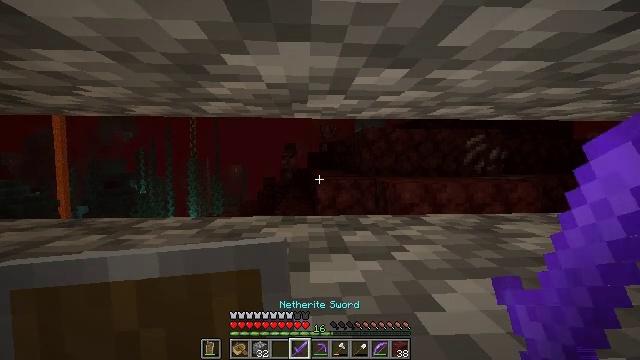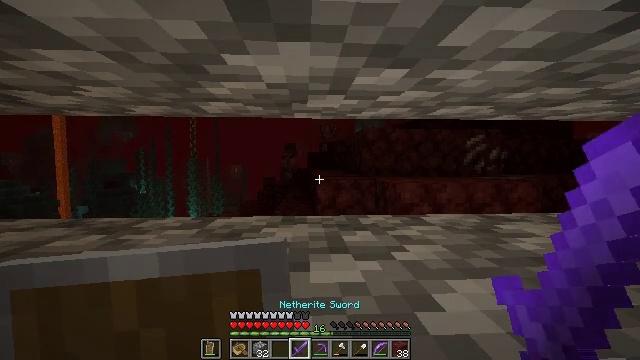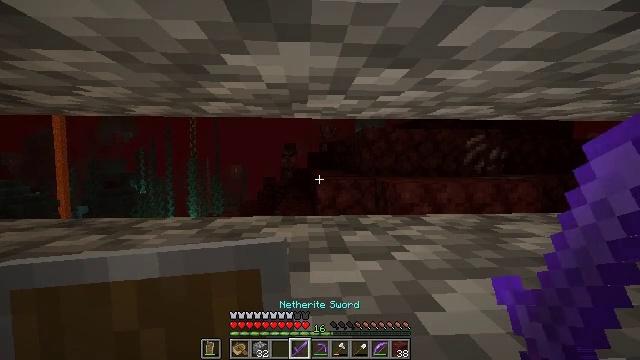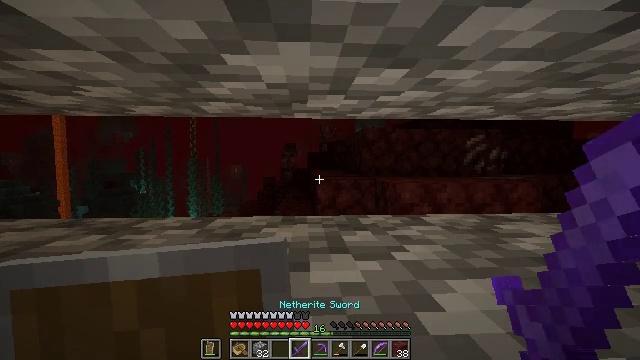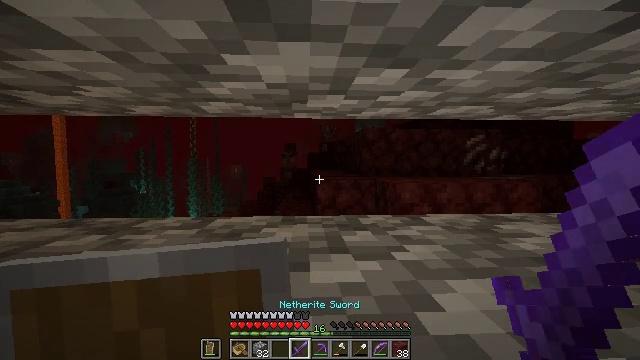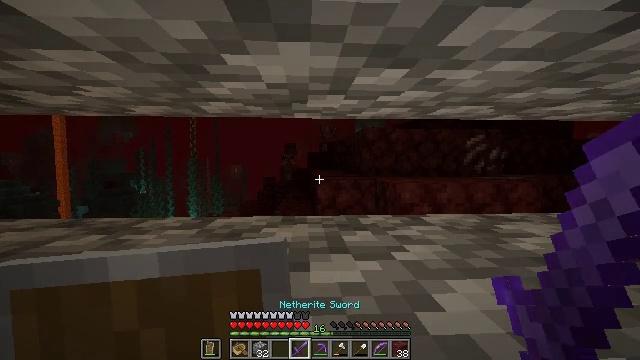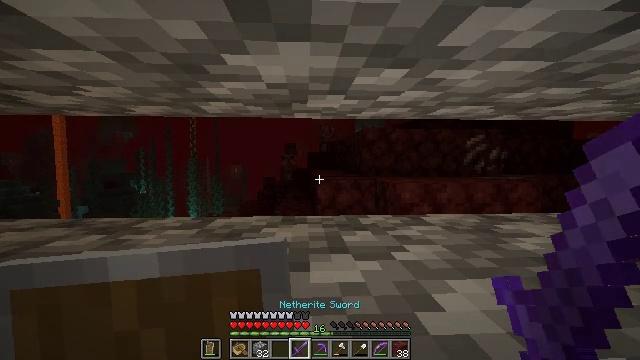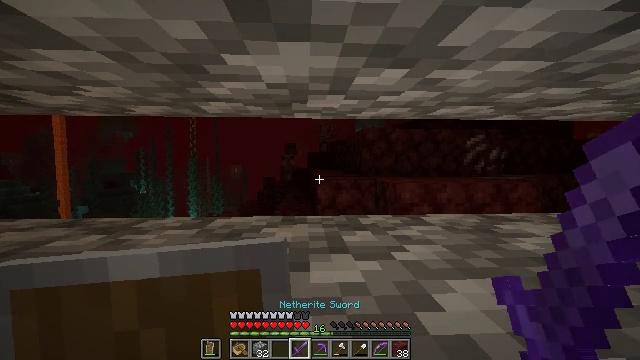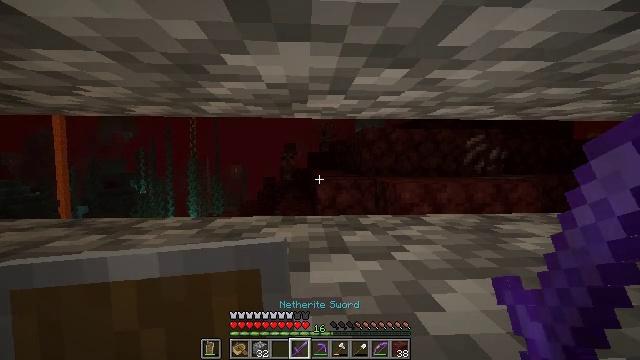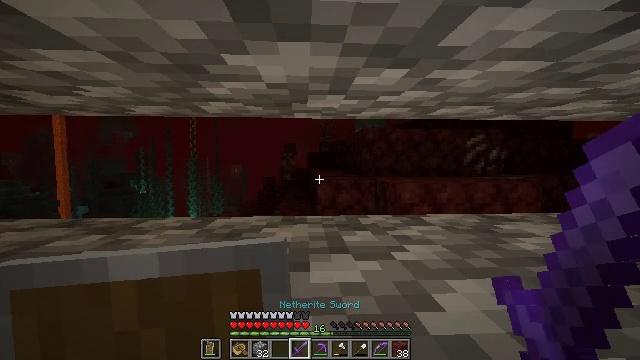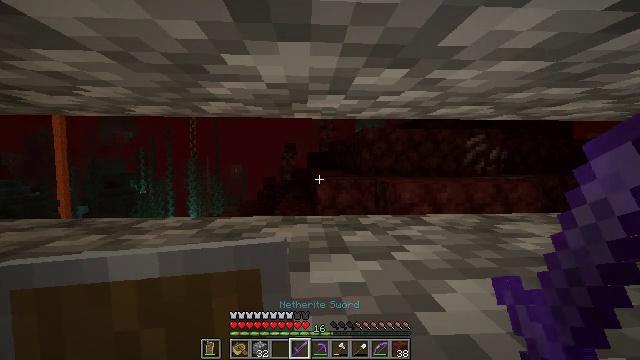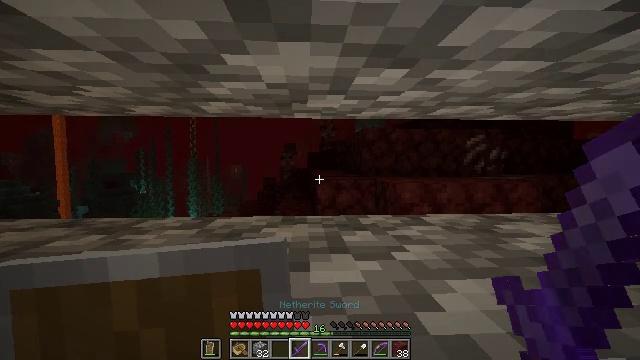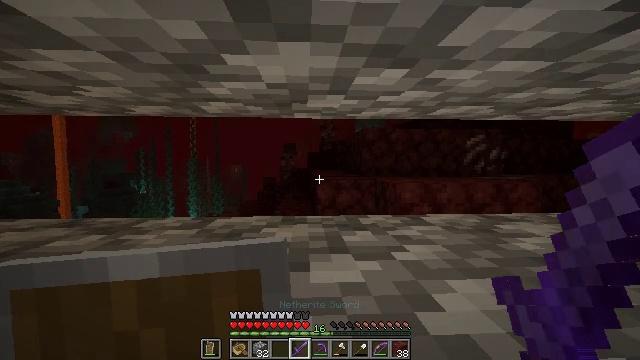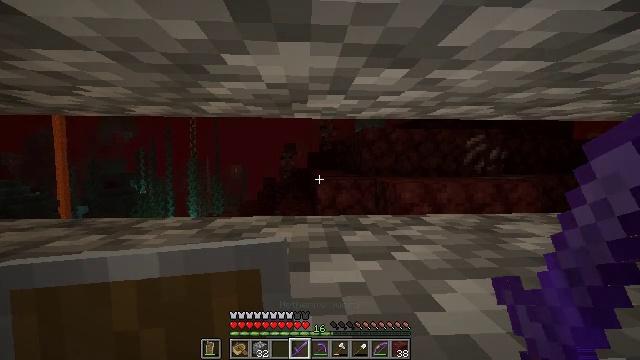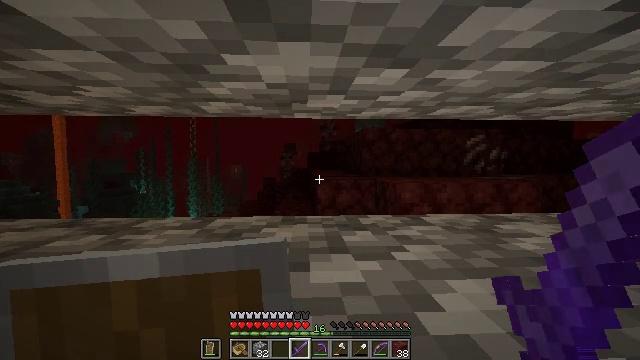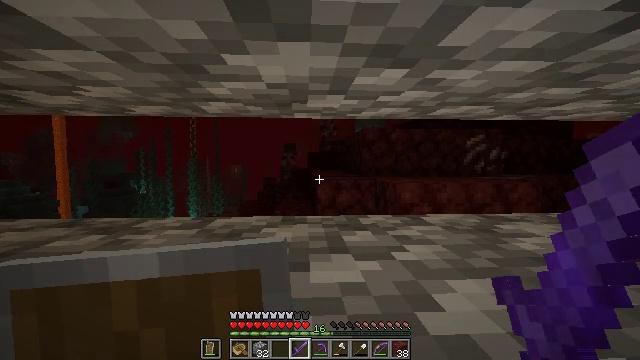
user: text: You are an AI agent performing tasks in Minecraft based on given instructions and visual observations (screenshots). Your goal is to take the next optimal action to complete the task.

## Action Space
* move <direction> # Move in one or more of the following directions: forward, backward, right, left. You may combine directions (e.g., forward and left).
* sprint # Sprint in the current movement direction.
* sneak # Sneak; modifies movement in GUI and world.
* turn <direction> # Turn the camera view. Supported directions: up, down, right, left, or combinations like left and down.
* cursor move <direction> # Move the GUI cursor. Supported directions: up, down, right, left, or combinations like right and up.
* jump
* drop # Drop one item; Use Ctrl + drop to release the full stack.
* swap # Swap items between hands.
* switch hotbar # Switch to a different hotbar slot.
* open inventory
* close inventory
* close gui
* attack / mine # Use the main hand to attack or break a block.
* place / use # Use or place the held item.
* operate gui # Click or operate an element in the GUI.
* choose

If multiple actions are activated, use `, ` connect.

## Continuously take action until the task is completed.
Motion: motion action
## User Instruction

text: Hunt the zombified piglin.
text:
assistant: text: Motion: sneak
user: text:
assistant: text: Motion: sneak
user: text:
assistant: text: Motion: sneak
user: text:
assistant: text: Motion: sneak
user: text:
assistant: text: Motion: sneak
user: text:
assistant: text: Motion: sneak
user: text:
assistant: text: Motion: sneak
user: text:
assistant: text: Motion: sneak
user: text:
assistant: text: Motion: sneak
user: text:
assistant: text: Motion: sneak
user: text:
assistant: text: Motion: sneak
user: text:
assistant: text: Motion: sneak
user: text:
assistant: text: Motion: sneak
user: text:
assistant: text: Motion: sneak
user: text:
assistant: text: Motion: sneak
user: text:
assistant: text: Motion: sneak
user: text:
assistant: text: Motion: sneak
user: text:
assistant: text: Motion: sneak
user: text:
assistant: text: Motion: sneak
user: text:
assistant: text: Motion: sneak
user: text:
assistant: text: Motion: sneak
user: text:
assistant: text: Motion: sneak
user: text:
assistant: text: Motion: sneak
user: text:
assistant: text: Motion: sneak
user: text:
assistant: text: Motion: sneak
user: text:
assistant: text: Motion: sneak
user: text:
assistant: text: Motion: sneak
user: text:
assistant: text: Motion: sneak
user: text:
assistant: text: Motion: sneak
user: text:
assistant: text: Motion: sneak